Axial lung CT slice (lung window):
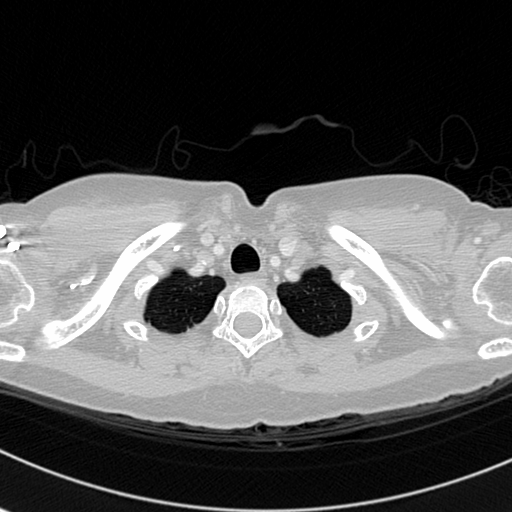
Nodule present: no